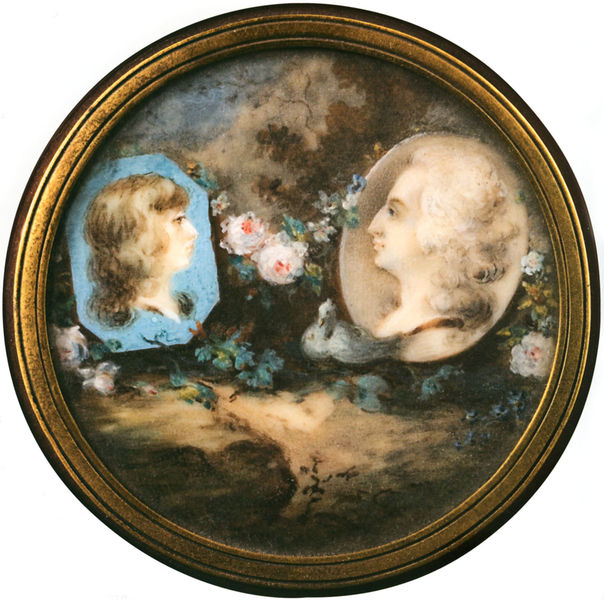
Titel: Portrait de Mme Élisabeth (1764-1794), soeur de Louis XVI, et du petit Louis XVII (1785-1795),fils de Louis XVI et de Marie-Antoinette.
Künstler: Claude Jean-Baptiste Hoin
Institution: Bordeaux, Musée des Arts Décoratifs, legs Jeanvrot, inv.66.1.1294
Schlagwörter: blau, himmel, laub, mann, vogel, wolken, bäume, mädchen, äste, blume, blumen, braun, frau, haar, profil, weiss, blüte, blüten, rose, rosen, tier, weg, wolke, ornament, rahmen, taube, bildnis, goldrahmen, portrait, porträt, öl, ast, vögel, busch, büsche, gold, haare, kind, locken, rosa, kreis, rund, rundbild, hellblau, relief, liebe, doppelportrait, doppelporträt, knabe, medaillon, porträts, kreuzung, medallion, hochzeit, fresko, fresco, riss, perrücke, rondo, heirat, kreisrund, langhaarig, m#dchen, rundbuld